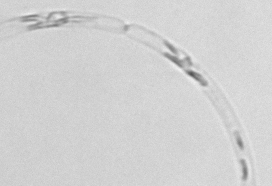
Label: Guinardia_striata